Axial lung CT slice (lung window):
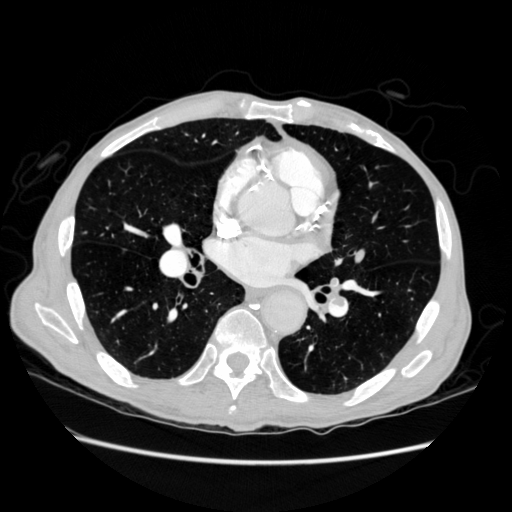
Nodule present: no